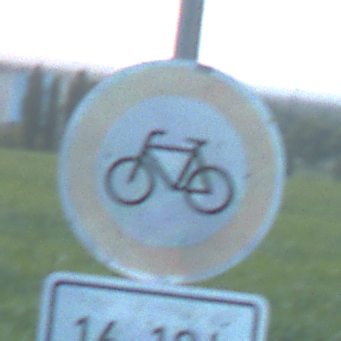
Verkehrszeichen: VerbotRadverkehr
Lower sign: ZeitangabenOhneBeschraenkungAufWochentage1
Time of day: SunriseSunset
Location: Outdoor (Nature)
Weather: PartlyCloudy
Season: NotSpecified
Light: Natural